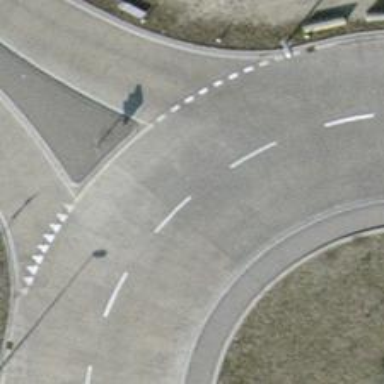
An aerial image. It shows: Primary highway with concrete surface leading to roundabout.